Interaction volume radius: 10 \u00c5
Interaction volume height: 35 \u00c5
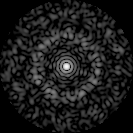
Disorder parameter: 0.8344